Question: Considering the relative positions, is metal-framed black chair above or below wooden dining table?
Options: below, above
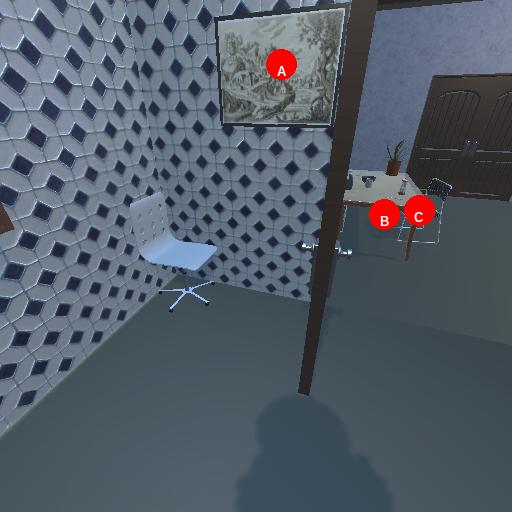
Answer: below